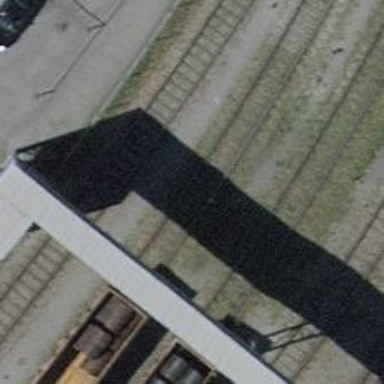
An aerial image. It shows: Single railway spur track.